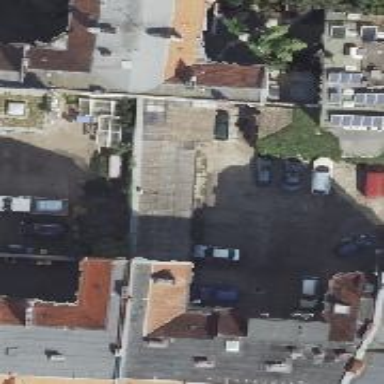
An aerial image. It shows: Car repair shop.